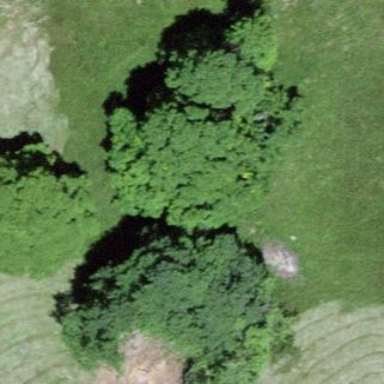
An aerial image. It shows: Forest area.